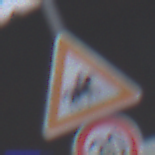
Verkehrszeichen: ReiterLinks
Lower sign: Geschwindigkeit30
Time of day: MorningAfternoon
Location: Outdoor (Suburban)
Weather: Overcast
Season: NotSpecified
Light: Natural